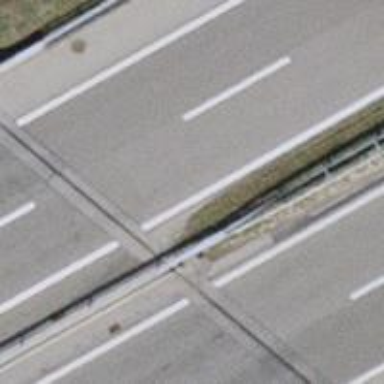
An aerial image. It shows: Asphalt motorway.